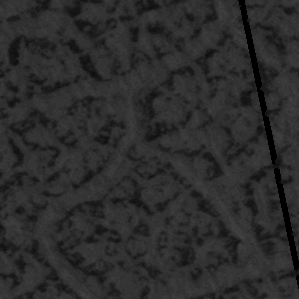
Label: frost